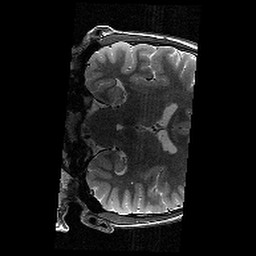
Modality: T2w
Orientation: coronal
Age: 12
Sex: male
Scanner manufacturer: siemens
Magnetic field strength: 3 T
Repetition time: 9.23 s
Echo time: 0.067 s